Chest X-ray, AP view. Patient: 64 years old, sex M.
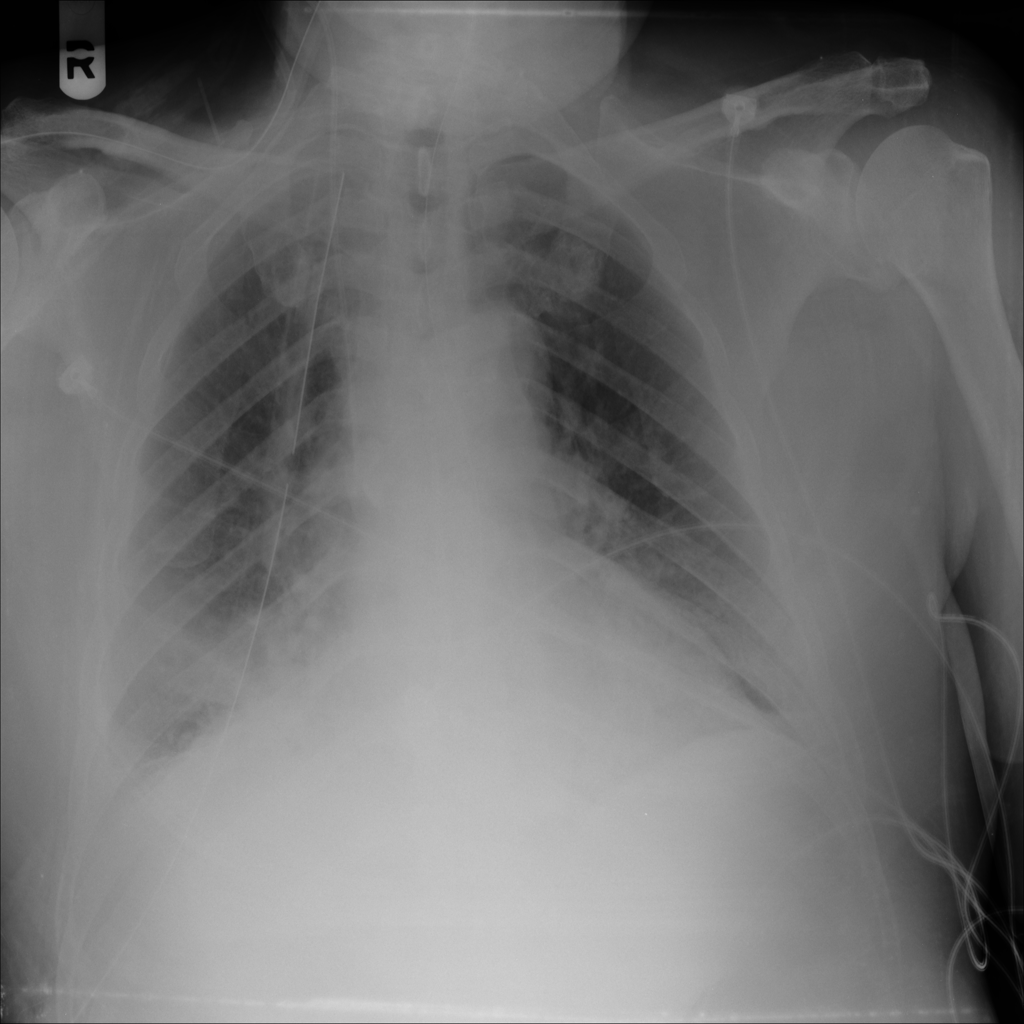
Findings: Infiltration